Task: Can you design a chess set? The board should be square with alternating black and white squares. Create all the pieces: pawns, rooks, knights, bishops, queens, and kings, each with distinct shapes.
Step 3440:
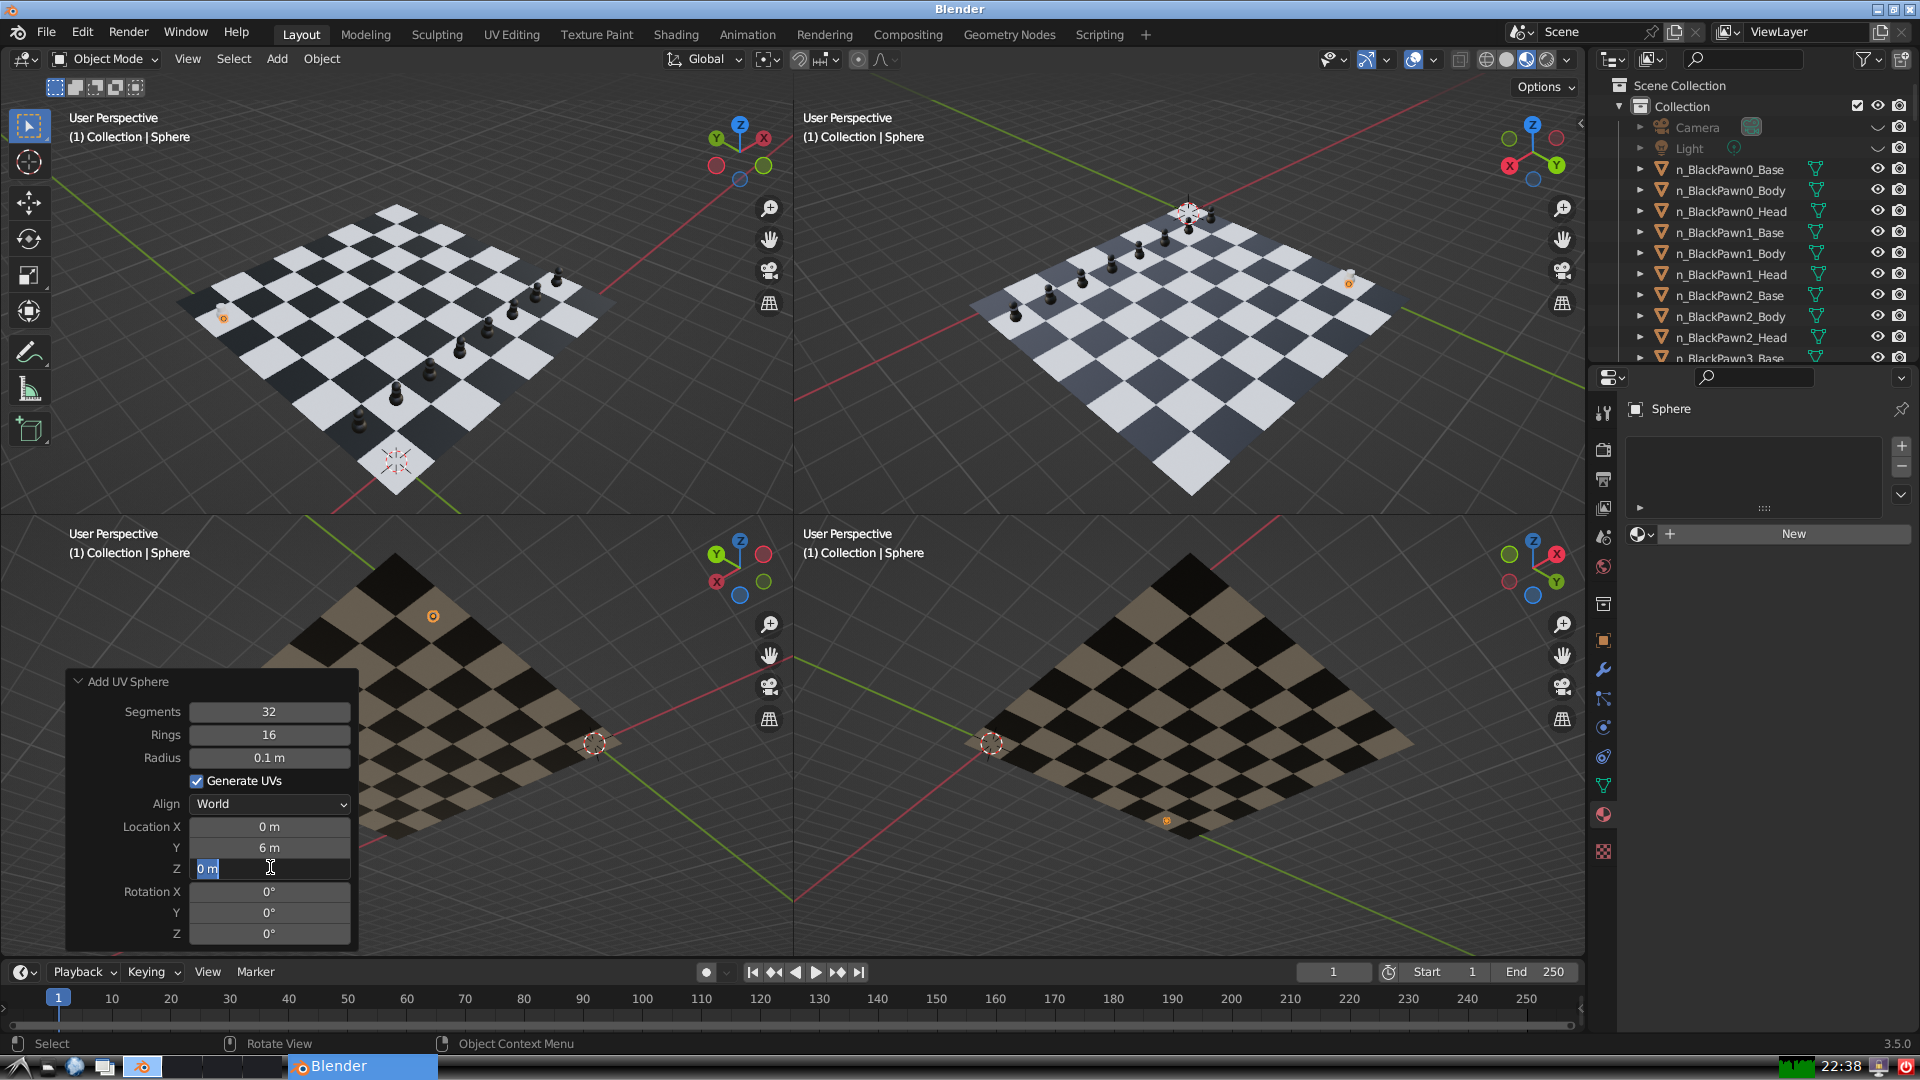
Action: input_text: 0.5